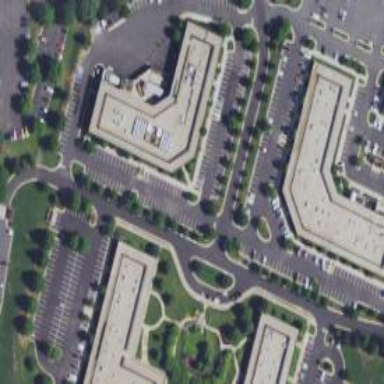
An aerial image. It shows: Commercial building.